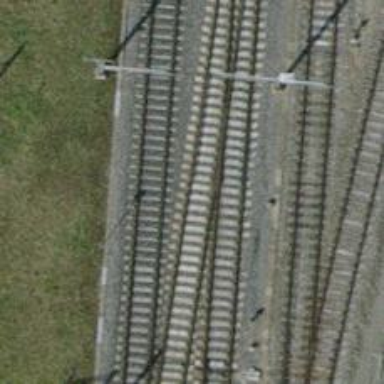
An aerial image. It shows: Electrified rail siding with contact line.